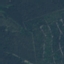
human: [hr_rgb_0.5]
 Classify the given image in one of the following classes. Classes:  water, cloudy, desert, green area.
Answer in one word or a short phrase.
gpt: green area